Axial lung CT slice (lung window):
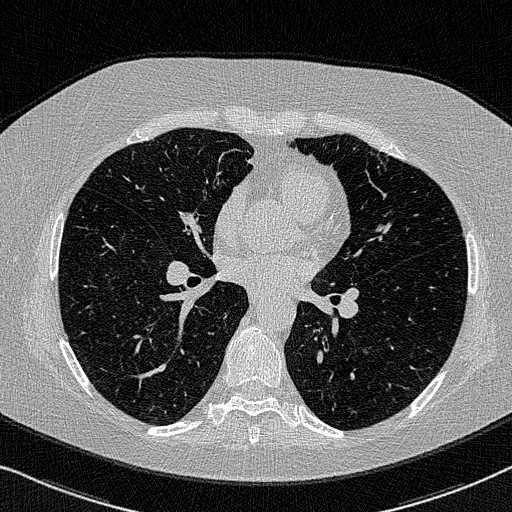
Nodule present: no